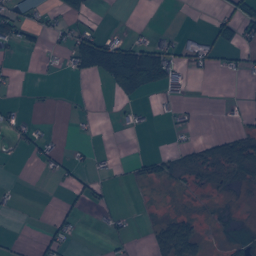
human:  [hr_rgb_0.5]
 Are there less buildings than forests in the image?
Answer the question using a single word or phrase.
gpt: no

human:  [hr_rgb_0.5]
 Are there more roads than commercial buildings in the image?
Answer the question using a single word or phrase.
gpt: yes

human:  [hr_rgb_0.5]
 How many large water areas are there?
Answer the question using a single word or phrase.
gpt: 4

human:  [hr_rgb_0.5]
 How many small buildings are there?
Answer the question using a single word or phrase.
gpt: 189

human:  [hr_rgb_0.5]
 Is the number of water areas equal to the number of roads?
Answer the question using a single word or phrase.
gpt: no

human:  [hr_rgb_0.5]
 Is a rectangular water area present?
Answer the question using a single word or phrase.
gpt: yes

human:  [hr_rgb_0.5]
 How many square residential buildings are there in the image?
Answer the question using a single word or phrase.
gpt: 10

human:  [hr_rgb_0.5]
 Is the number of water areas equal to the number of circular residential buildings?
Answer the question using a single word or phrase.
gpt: no

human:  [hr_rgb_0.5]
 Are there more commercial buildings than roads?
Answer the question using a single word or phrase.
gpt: no

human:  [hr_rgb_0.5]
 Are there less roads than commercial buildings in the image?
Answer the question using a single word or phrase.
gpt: no

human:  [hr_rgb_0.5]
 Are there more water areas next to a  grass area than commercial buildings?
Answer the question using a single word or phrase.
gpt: yes

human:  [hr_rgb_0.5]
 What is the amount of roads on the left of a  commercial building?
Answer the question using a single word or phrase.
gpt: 29

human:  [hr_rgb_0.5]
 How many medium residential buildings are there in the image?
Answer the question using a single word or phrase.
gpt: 23

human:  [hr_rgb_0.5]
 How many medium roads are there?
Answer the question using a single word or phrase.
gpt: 0

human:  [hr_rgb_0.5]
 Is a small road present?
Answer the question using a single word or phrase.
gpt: yes

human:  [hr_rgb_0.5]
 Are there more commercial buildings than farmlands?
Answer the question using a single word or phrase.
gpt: no

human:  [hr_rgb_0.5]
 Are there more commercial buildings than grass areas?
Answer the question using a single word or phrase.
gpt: no

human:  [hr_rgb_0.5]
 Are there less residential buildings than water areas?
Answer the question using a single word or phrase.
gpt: no

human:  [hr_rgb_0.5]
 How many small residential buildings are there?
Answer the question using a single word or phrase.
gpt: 183

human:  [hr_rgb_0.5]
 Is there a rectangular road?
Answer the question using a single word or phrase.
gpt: no

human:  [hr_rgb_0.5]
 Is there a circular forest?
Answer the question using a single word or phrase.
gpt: yes

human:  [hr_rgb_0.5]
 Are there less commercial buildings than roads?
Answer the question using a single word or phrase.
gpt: yes

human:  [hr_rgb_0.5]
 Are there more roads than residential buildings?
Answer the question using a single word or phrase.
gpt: no

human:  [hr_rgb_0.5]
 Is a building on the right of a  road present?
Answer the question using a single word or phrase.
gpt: yes

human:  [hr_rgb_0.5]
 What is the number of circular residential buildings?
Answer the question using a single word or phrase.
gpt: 10

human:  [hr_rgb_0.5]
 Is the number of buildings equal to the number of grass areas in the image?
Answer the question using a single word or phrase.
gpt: no

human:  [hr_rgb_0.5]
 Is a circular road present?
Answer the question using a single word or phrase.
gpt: no

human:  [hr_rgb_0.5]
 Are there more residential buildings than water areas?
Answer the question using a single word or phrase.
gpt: yes

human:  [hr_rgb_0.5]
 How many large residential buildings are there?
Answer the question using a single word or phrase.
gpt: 2

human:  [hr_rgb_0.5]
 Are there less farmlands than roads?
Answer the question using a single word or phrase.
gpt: no

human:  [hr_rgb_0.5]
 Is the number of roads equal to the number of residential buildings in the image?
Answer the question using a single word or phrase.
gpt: no

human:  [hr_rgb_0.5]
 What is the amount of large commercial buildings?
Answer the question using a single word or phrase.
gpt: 0

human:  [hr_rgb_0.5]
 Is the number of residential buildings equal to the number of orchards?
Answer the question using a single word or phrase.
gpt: no

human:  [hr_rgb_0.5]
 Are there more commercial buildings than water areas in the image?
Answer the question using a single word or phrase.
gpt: no

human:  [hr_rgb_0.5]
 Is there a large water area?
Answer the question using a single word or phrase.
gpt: yes

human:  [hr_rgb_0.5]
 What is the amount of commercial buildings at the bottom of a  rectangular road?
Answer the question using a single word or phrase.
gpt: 0

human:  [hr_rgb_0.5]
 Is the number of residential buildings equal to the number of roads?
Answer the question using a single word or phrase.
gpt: no